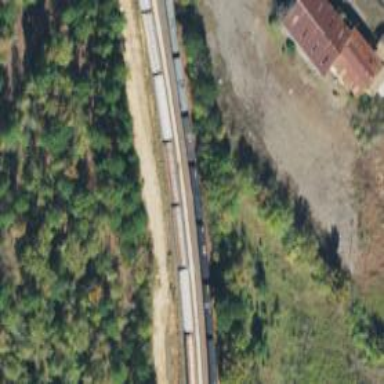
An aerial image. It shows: Railway spur service.